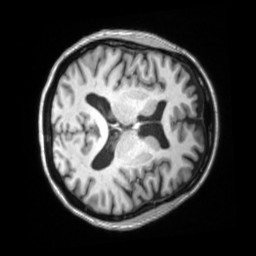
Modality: T1w
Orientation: axial
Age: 63
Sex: female
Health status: ill
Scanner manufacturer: siemens
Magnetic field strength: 3 T
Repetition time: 2.2 s
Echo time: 0.00157 s